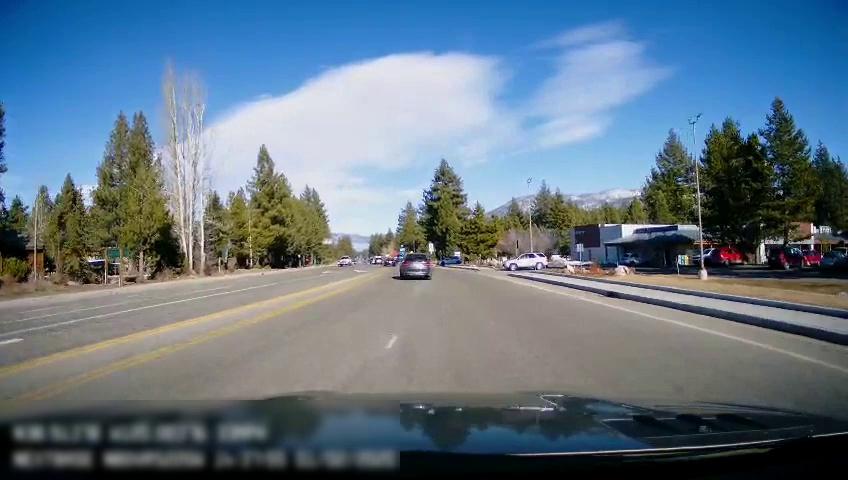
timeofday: Day
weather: Sunny
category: Drivable Space
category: Vehicles | SUV
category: Vehicles | SUV
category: Vehicles | Truck
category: Vehicles | SUV
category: Vehicles | SUV
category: Vehicles | Car
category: Vehicles | SUV
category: Vehicles | Car
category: Vehicles | Car
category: Lanes | Opposite Lane
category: Lanes | Current Lane
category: Lanes | Opposite Lane
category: Lanes | Opposite Lane
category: Lanes | Current Lane